Field crop: maize
Growth stage: 1
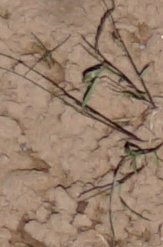
Species: lolium